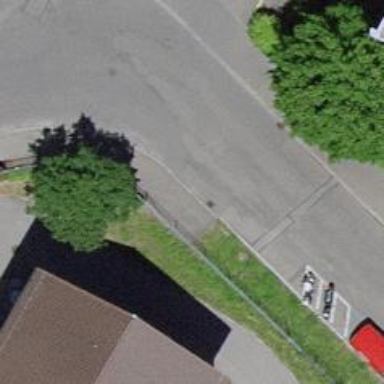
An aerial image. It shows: Residential road with asphalt surface and separate sidewalk.